Field crop: tomato
Growth stage: 2
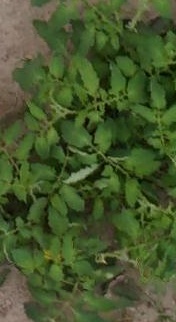
Species: tomato